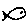
Label: fish